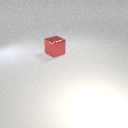
large red metal cube